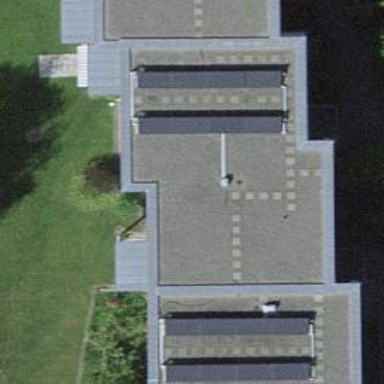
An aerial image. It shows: Residential building with flat roof.